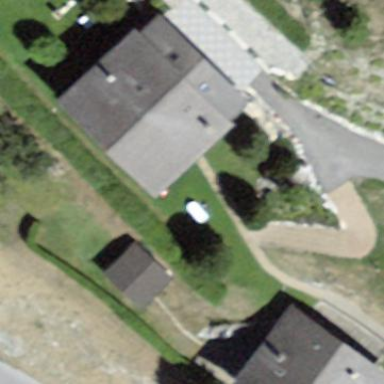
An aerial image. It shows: Detached building with gabled roof.